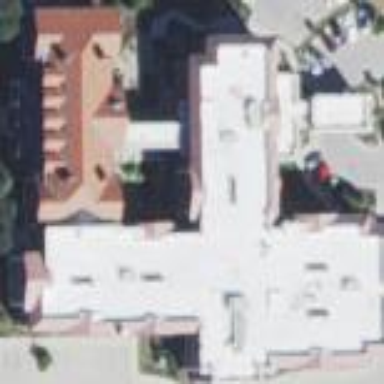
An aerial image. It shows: Building.